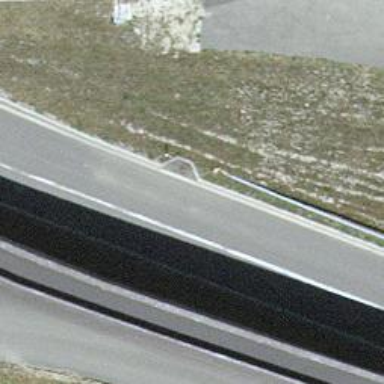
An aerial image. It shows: Trunk link highway.